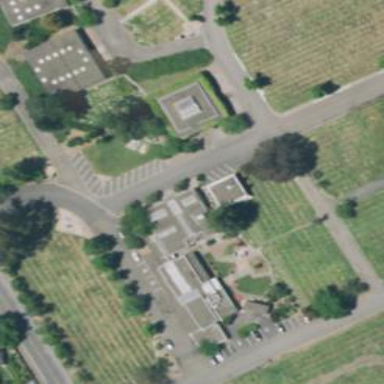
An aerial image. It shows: Historic mausoleum serving as tomb.